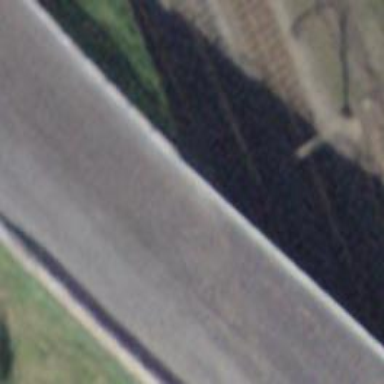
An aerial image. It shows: Primary highway bridge with asphalt surface. It also has cycle lane on both sides.